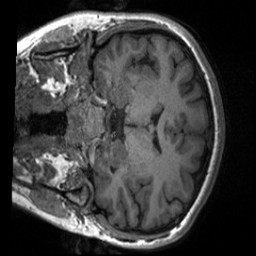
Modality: T1w
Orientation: coronal
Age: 22
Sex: female
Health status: healthy
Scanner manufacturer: siemens
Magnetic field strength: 3 T
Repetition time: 2 s
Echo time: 0.00232 s